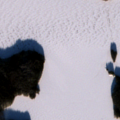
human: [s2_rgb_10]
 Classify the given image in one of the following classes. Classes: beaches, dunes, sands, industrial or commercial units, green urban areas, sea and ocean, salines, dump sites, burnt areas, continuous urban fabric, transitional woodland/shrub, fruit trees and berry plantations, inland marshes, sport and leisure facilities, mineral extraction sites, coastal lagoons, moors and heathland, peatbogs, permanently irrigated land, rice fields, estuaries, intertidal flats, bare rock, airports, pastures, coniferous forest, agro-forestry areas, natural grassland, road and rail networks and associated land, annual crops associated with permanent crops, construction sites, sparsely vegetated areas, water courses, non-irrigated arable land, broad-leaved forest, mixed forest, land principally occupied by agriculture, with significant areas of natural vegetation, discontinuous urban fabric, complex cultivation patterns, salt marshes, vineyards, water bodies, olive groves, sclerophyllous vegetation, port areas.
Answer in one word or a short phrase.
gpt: coniferous forest, water bodies